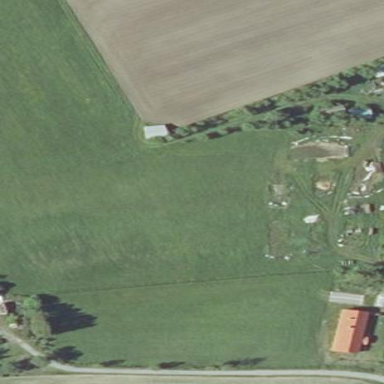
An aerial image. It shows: Farmyard area.